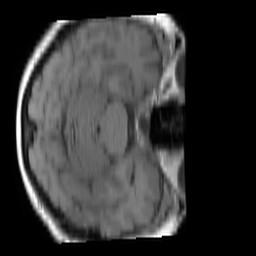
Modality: T1w
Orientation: axial
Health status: ill
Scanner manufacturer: siemens
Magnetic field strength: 3 T
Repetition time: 0.4 s
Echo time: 0.00246 s